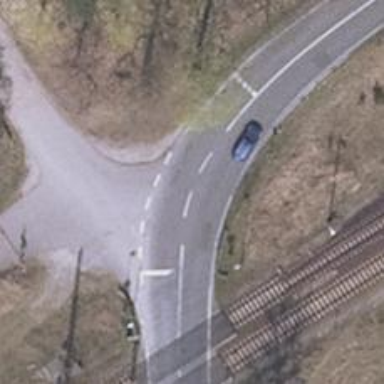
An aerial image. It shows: Secondary road with asphalt surface.